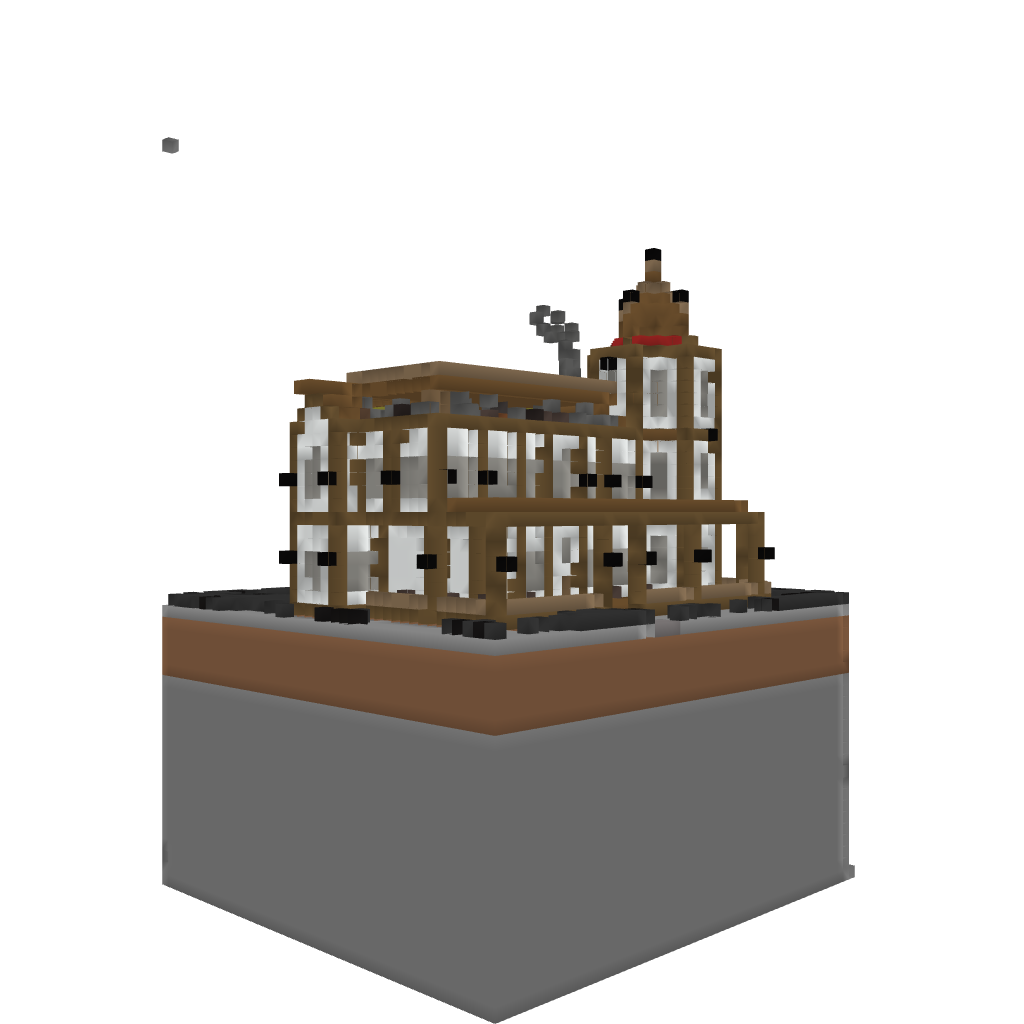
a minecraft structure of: Huge Medieval mansion V1.0